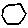
Label: hexagon